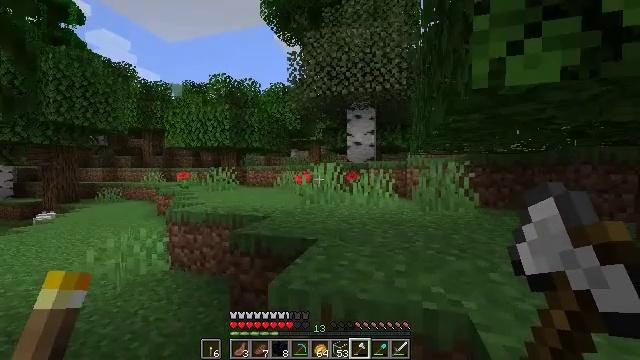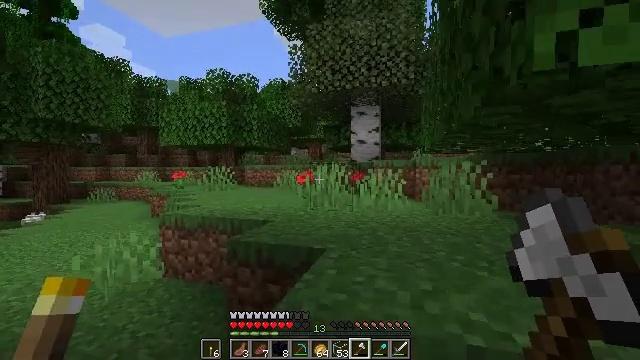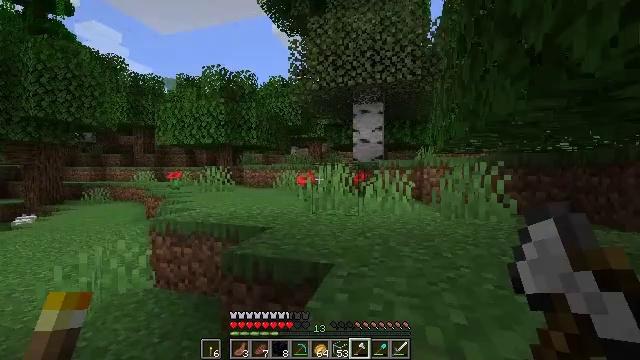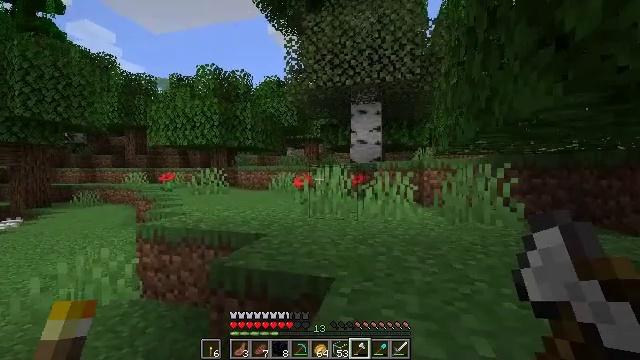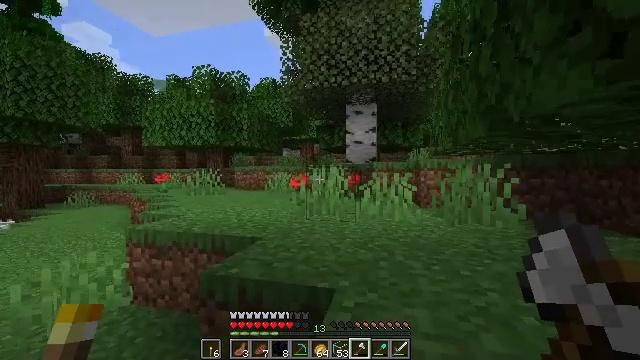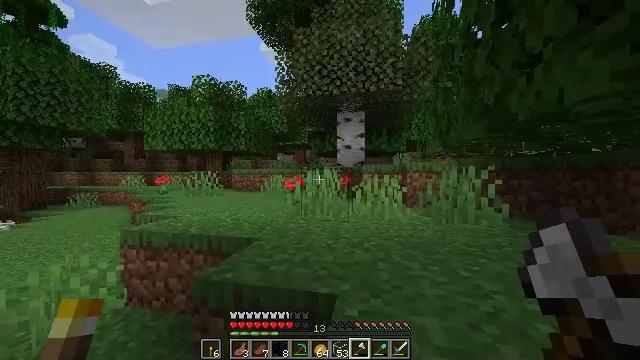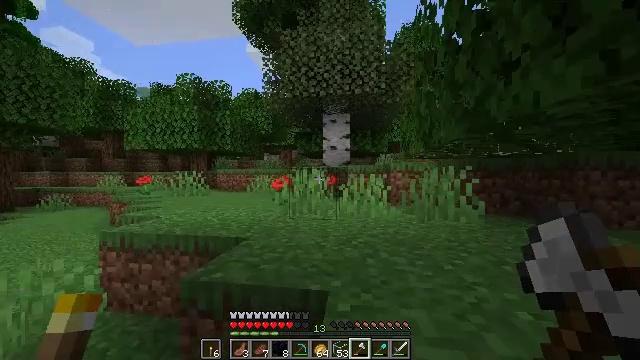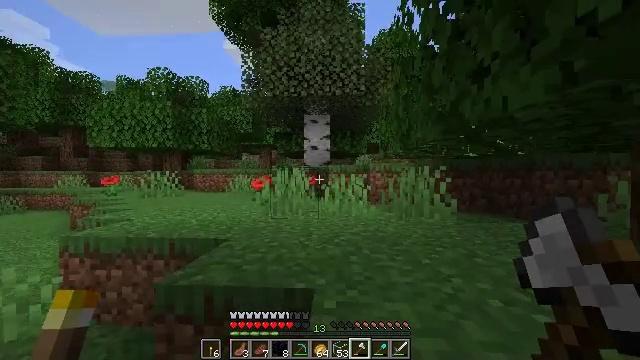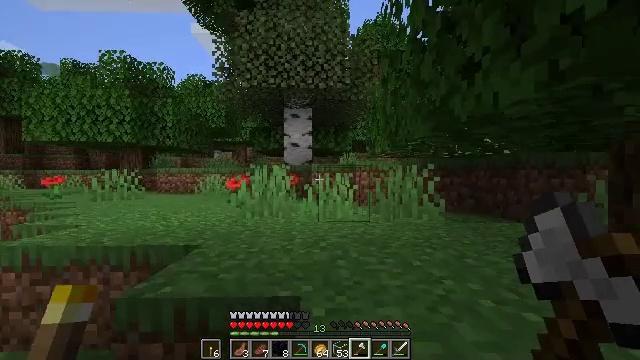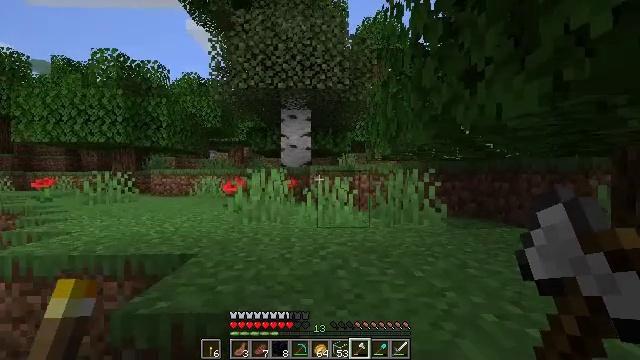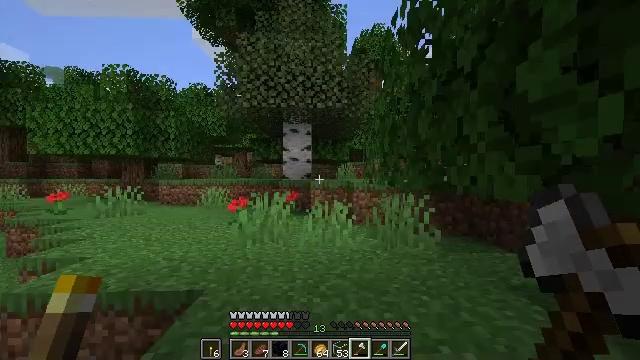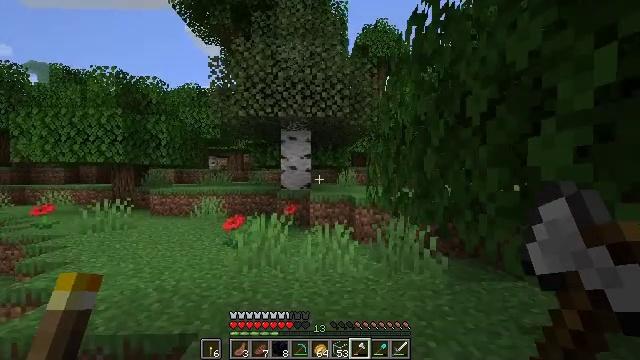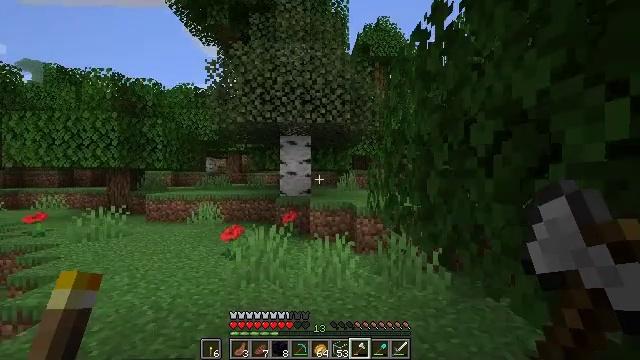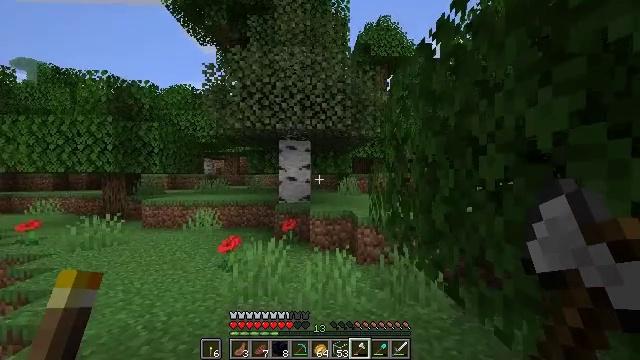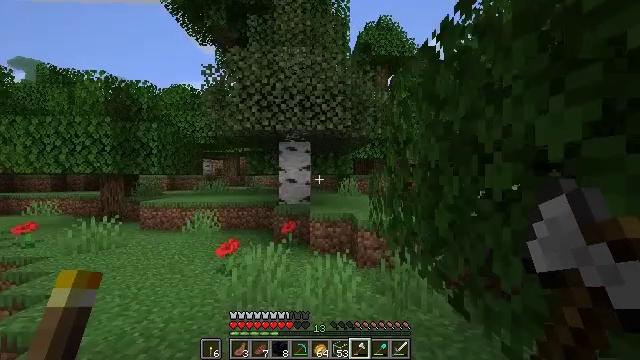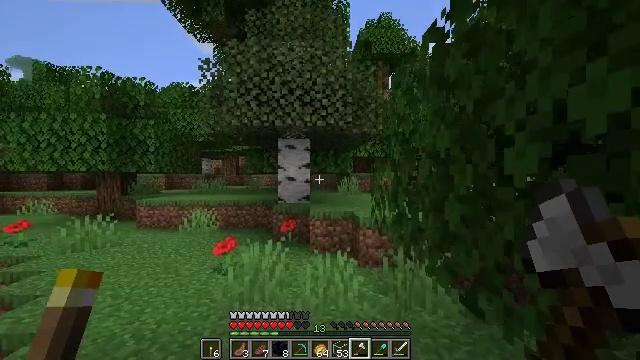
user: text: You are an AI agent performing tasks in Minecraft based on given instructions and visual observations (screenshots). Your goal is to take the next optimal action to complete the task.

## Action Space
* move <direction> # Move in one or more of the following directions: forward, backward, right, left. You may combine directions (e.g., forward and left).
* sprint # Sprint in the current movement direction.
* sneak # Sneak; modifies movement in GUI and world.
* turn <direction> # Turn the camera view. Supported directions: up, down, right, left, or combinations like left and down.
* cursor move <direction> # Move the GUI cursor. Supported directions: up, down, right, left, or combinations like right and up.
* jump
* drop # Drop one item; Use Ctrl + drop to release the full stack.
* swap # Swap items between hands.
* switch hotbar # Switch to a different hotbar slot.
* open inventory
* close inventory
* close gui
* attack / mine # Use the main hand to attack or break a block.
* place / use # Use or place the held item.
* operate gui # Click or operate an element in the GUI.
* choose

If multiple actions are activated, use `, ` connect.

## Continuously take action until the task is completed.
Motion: motion action
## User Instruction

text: Mine grass block from the ground.
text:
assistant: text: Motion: move forward
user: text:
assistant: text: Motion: move forward
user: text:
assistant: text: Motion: move forward, sprint
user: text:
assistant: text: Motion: move forward, sprint, turn right
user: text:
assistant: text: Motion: move forward, sprint, turn right
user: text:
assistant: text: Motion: move forward, sprint, turn right
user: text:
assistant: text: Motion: move forward, sprint, turn right
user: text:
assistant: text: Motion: move forward, turn right
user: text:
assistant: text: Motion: move forward, jump
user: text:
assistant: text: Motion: move forward, jump
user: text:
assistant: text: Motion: move forward, jump
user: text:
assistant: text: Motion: move forward, jump
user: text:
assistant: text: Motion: move forward, jump
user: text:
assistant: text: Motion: move forward, jump
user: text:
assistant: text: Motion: move forward, jump
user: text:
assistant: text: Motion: move forward, jump
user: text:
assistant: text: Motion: move forward, jump
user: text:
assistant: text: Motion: move forward, sprint, jump
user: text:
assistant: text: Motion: move forward, sprint, jump
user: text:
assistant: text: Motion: move forward, sprint, jump
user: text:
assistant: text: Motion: move forward, sprint, turn left, jump
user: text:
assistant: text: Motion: move forward, turn left, jump
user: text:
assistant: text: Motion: move forward, turn left, jump
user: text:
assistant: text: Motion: move forward, turn left, jump
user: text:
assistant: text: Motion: move forward, turn left, jump
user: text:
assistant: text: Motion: move forward, turn left
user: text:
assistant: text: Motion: move forward, turn left
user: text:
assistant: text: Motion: move forward
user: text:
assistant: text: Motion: move forward
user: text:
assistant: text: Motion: move forward and move left